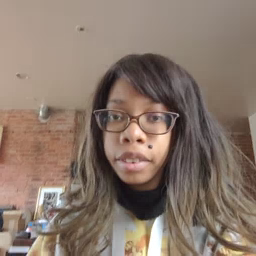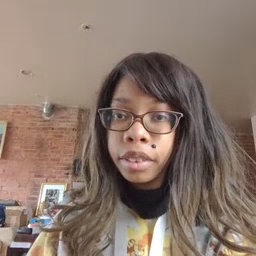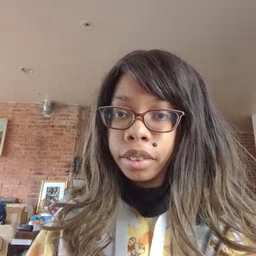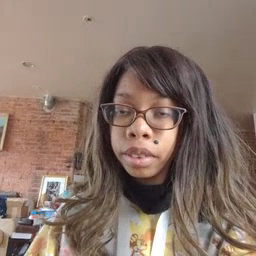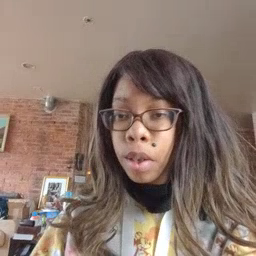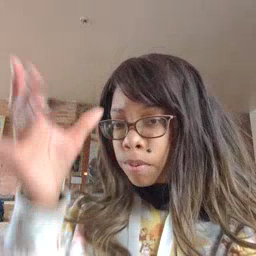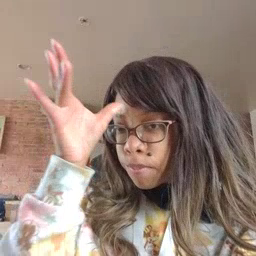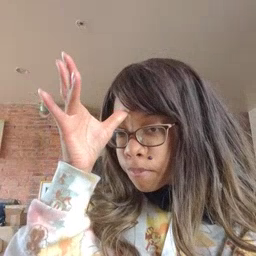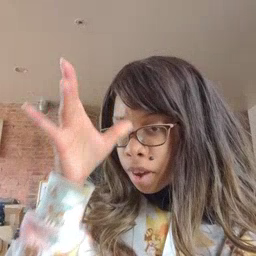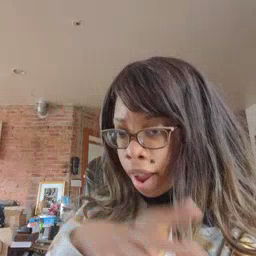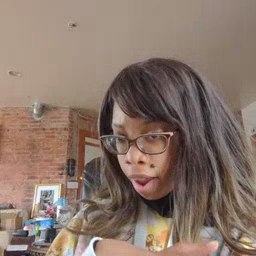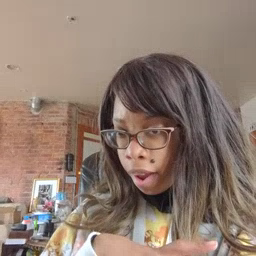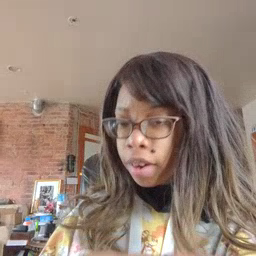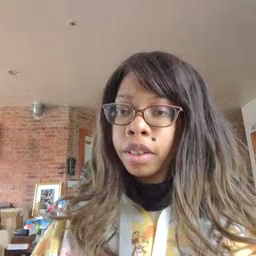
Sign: man